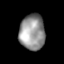
Tissue: skin
Cell type: Fibroblasts
Senescence score: 0.7375
Nuclear area (px): 884
Mean DAPI intensity: 147.902